Aerial crown-view tile of a tropical tree (Barro Colorado Island, Panama), acquired 20250715:
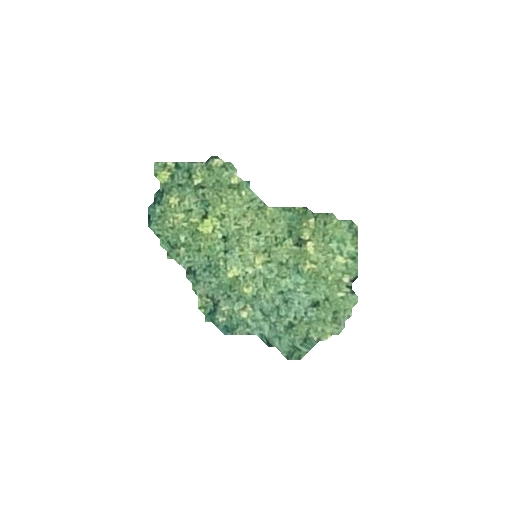
Species: Protium stevensonii
GBIF accepted scientific name: Tetragastris panamensis
Crown area: 39.428 m²